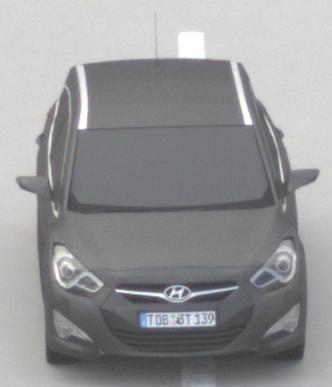
Make: Hyundai
Model: i40 Kombi 1.6 GDI
Detailed model: i40 (VF) Kombi
Model produced from: 2012/08
Model produced until: 2013/09
Doors: 5
Color: gray
Road condition: dry road
Daytime: midday
Contrast: low contrast